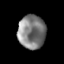
Tissue: lung
Cell type: Epithelial cells
Senescence score: 0.1907
Nuclear area (px): 911
Mean DAPI intensity: 126.66